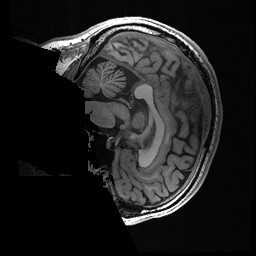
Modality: T1w
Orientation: sagittal
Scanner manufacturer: ge
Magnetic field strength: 3 T
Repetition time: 0.008164 s
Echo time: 0.003184 s